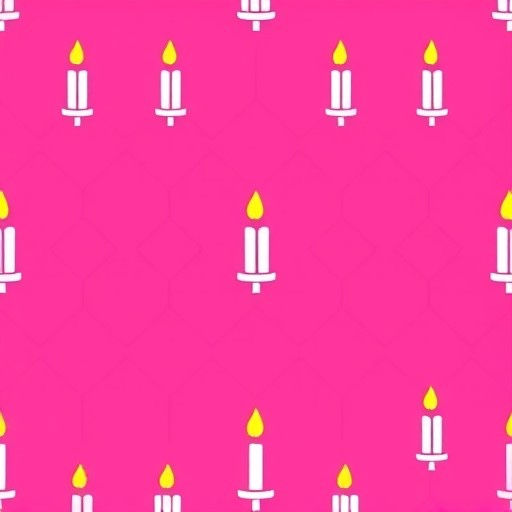
Category: Birthday